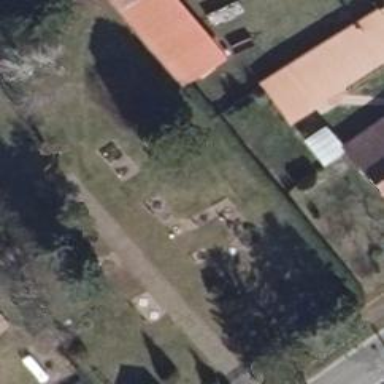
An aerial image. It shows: Cemetery.